Question:
It is a problem that I can't seem to work throught, when I inspect elements they are all in order for the scroll bar to not be present still it is present, idon't know how to inspect this problem, first I suspected that there might be an iframe problem or a table that is bigger than the container. Please help me with suggestions on how to discover this problem.
I worked <URL>
It may be a problem of jQuery, also.
I tested it on both Chrome and Firefox, in Chrome appears to be just right.
I've dettected the source to be the facebook like . :( But i still don't know how it manages to affect the current window or how to stop it. I also dettected an attribute: 'overflow: visible', on '<div id="fb-root">'
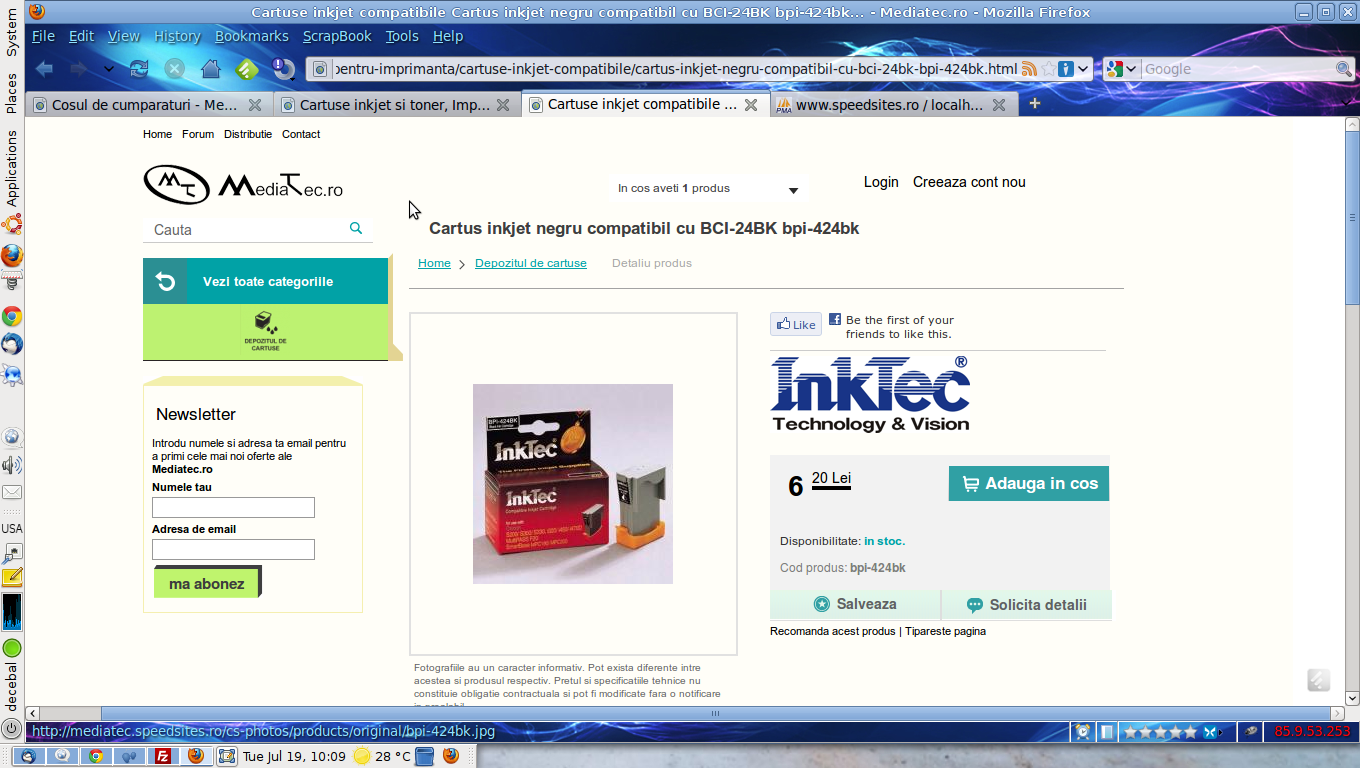
Answer: Try adding 'overflow-x:hidden;' on your body tag (just tried quickly using firebug and seems to work on firefox 3.6.19).